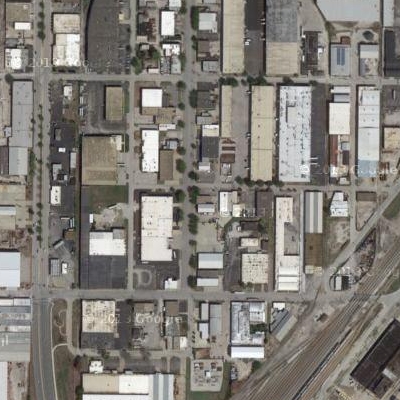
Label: cIndustry